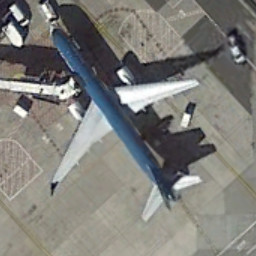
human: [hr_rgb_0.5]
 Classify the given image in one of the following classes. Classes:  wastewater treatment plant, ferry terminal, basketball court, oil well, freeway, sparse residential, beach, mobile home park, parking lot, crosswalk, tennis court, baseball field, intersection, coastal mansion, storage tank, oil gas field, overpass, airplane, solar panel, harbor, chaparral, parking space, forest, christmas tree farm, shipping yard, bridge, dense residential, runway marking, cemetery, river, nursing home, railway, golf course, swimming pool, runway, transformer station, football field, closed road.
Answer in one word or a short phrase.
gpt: airplane